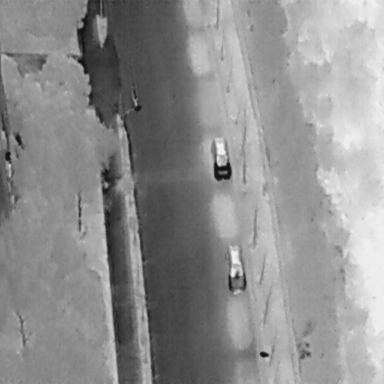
There are three objects shown in the infrared image, including two Cars, and a Person.